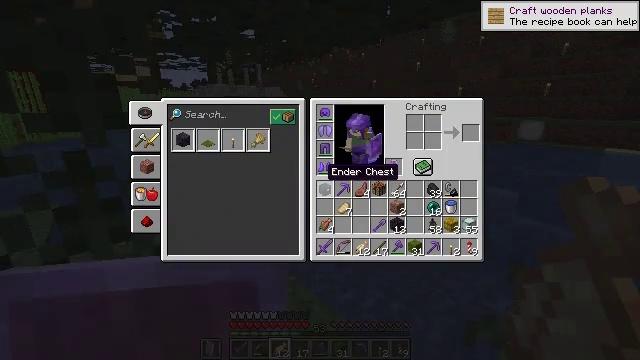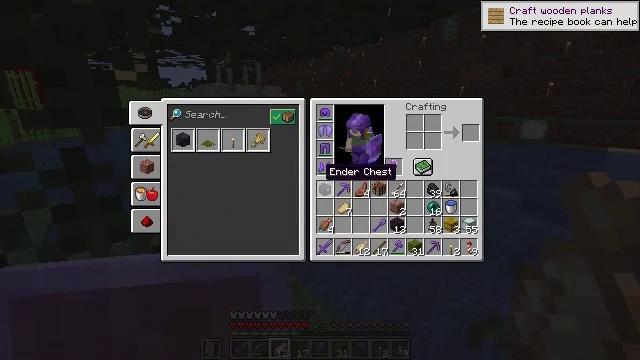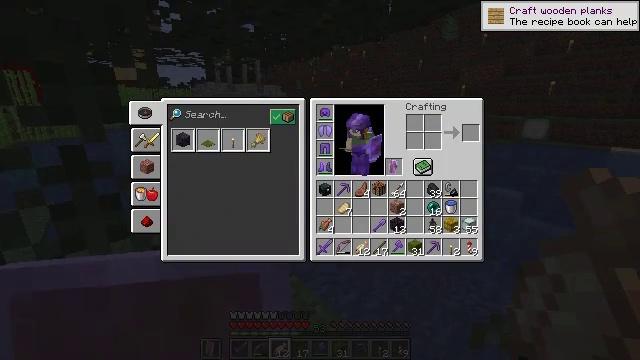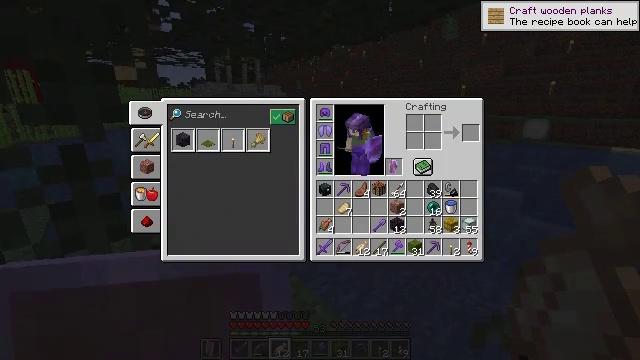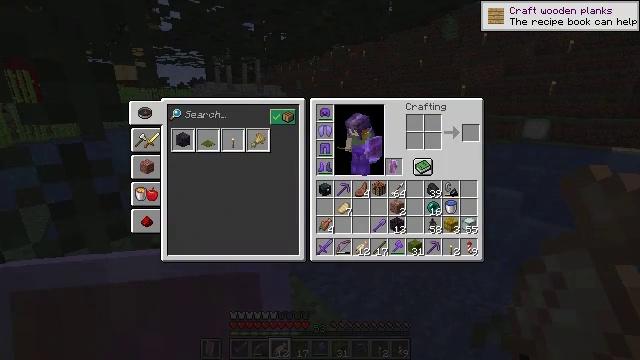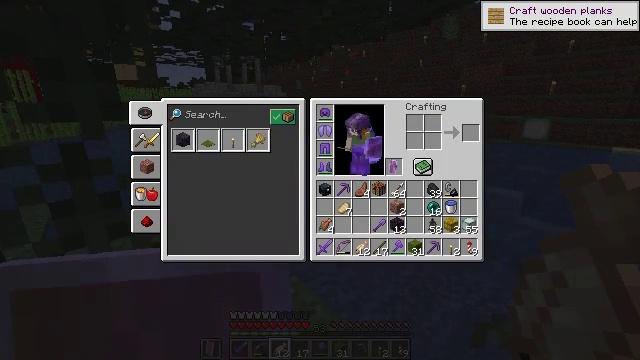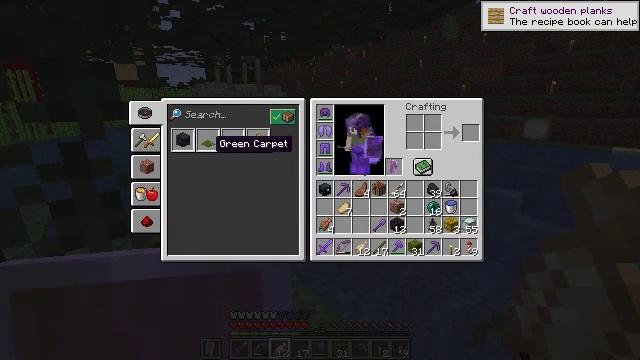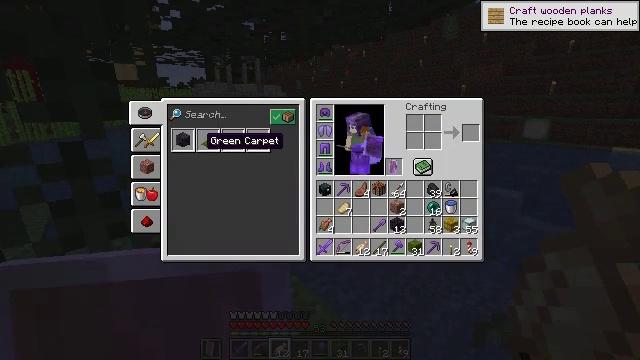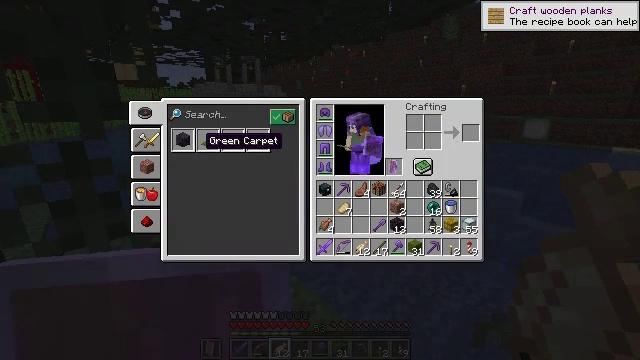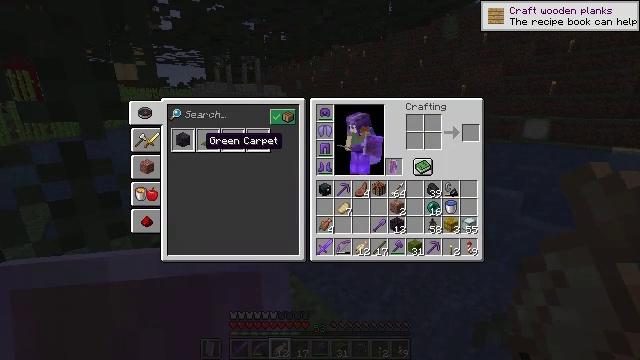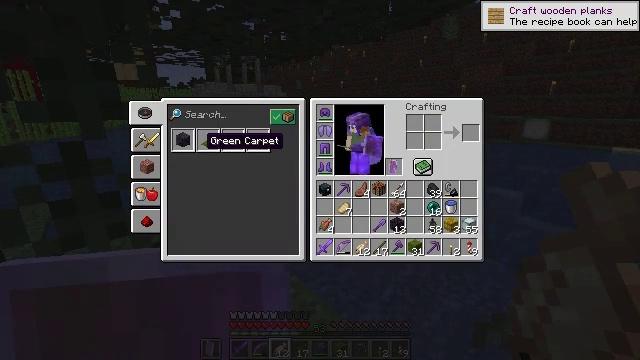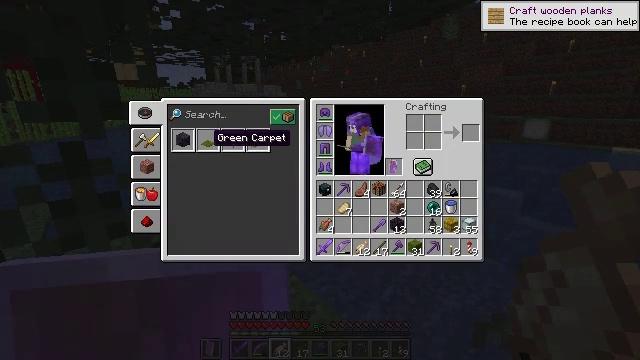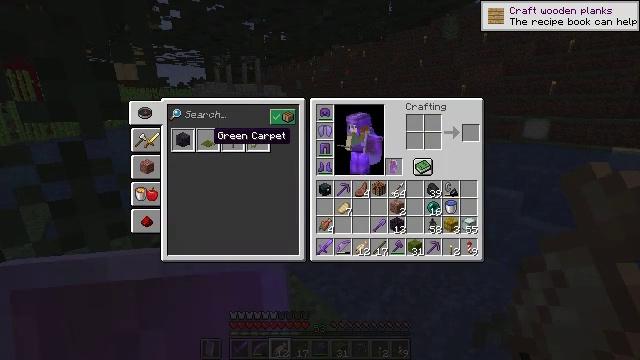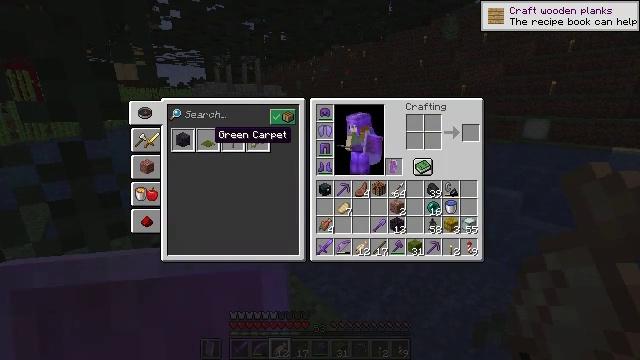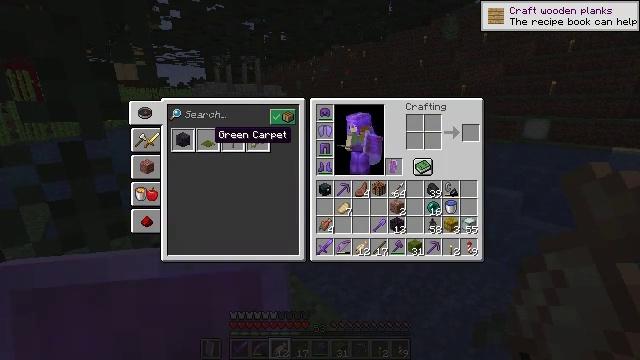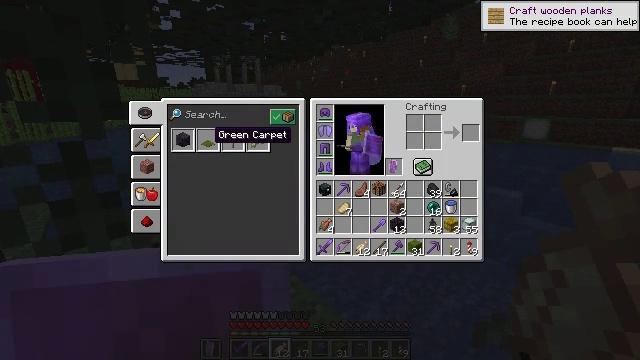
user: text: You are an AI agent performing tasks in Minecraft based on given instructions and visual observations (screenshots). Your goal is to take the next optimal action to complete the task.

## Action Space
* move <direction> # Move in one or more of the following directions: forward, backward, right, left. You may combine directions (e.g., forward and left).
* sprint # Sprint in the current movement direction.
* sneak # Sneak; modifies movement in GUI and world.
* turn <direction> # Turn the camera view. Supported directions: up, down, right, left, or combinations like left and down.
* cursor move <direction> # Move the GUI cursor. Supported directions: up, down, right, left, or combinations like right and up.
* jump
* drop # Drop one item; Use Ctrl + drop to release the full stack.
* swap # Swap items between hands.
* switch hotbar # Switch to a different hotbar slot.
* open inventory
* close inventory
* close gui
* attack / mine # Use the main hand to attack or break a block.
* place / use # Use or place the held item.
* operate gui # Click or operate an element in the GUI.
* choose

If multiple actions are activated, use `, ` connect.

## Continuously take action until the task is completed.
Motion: motion action
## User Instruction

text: Combine green wool to craft a green carpet.
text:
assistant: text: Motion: no_op
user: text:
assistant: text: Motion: turn left
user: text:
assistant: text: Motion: turn left
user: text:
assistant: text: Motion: turn left
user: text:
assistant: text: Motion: turn left and up
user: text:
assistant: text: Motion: turn left and up
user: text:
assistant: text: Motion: turn left
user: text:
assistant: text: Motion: no_op
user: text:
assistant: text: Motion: no_op
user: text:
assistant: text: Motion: no_op
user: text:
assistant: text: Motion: turn right
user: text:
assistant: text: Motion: no_op
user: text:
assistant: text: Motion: no_op
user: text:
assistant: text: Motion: no_op
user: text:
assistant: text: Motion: no_op
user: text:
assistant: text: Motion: no_op
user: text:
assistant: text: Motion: no_op
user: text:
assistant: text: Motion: no_op
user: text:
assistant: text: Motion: no_op
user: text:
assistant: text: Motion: no_op
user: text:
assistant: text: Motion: no_op
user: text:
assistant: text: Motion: no_op
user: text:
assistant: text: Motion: no_op
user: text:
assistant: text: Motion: no_op
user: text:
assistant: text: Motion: no_op
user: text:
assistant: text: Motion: no_op
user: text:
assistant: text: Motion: attack / mine
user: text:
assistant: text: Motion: attack / mine
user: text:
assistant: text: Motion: attack / mine
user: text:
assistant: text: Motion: no_op